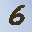
Label: 6